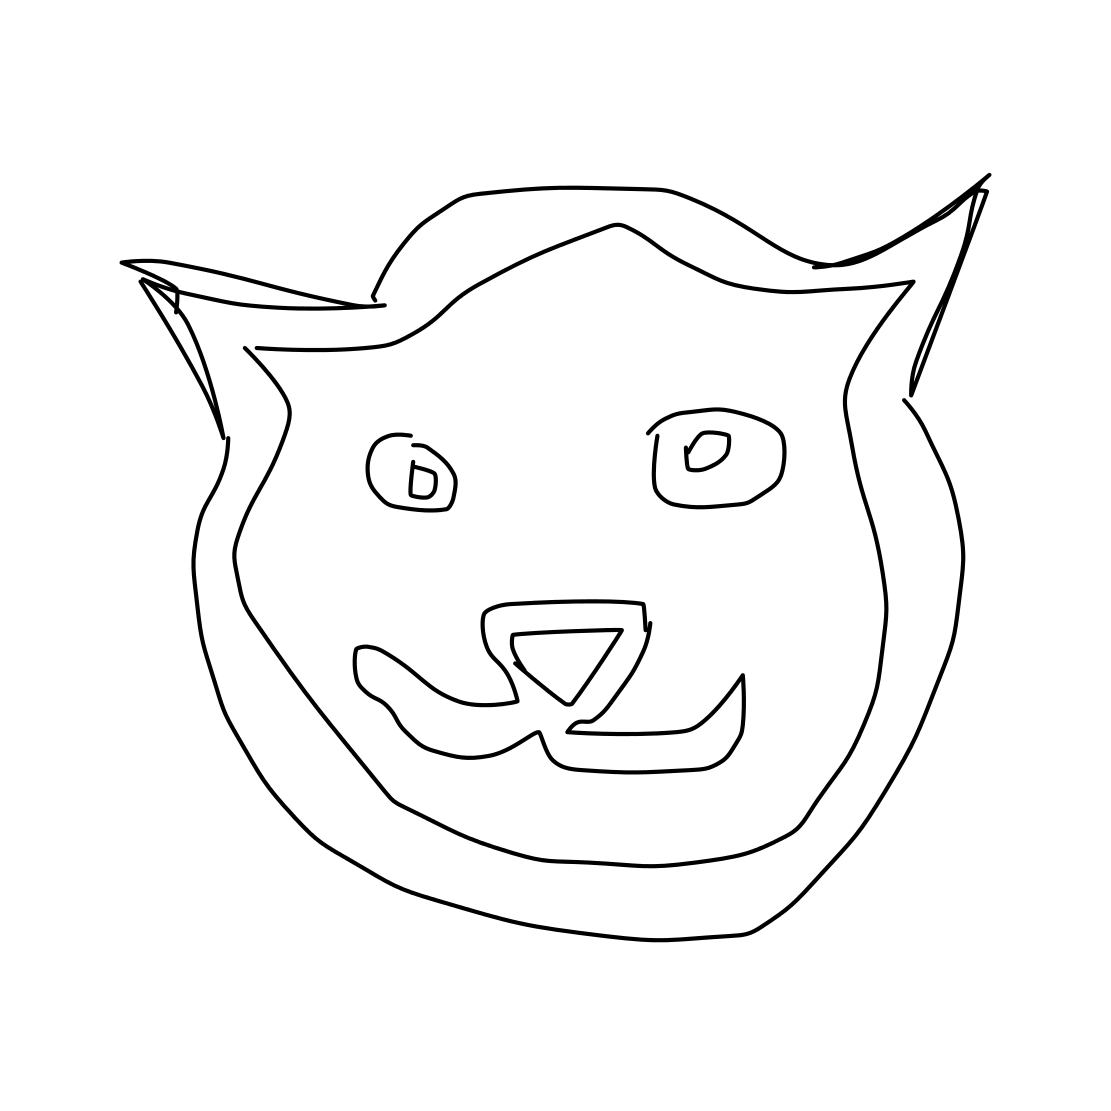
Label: cat